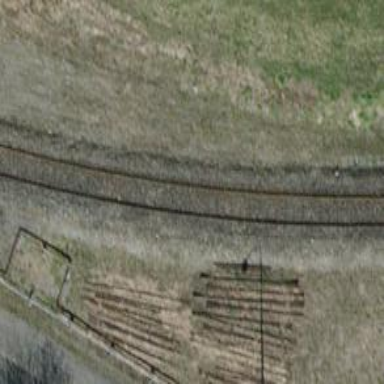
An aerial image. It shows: Single-track spur railway line.